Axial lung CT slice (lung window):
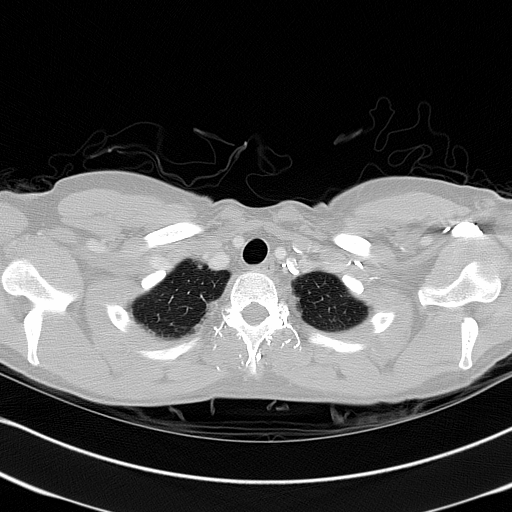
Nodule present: no